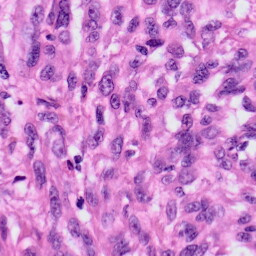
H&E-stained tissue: Skin